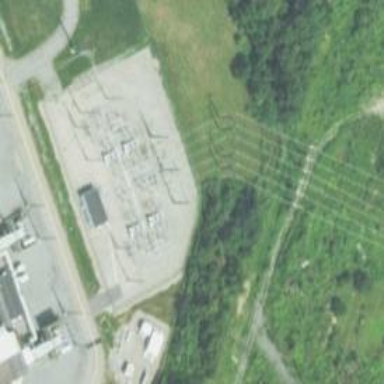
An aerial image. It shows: Switch used for power control.